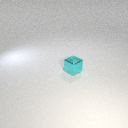
small cyan metal cube